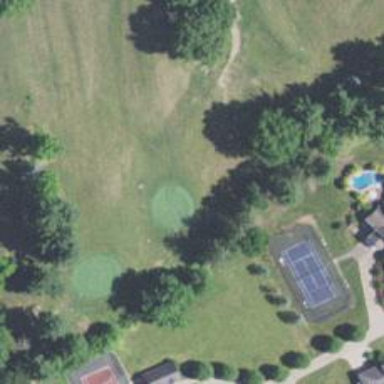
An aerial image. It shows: Golf hole.